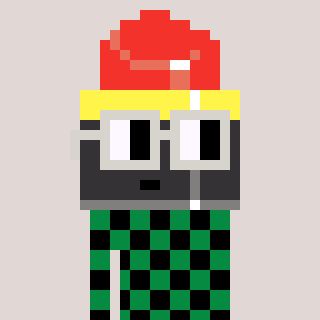
a pixel art character with square light gray glasses, a lipstick-shaped head and a green-colored body on a warm background